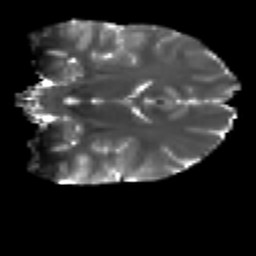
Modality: T2w
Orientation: coronal
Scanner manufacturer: ge
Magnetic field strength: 3 T
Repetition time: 7.98 s
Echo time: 0.0701 s